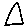
Label: triangle